Field crop: maize
Growth stage: 2
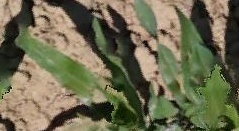
Species: maize